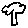
Label: tree